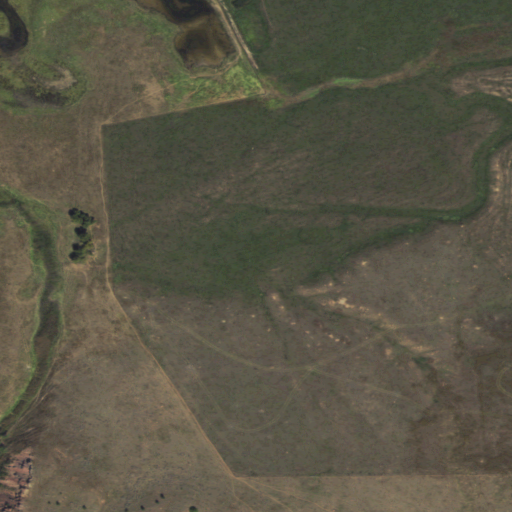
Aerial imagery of valley in Wyoming named Square Rock Draw containing pasture, shrub, herbaceous wetlands, grassland, and evergreen forest